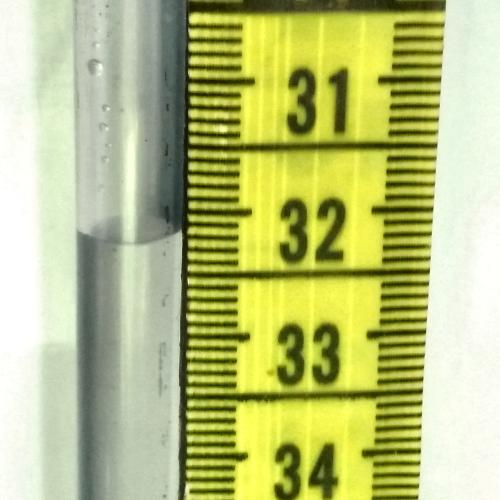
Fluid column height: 32.2 cm